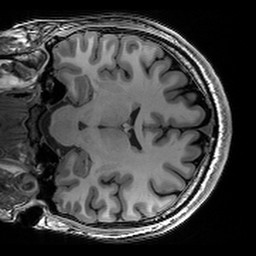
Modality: T1w
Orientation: coronal
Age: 24
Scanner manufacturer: siemens
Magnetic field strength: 3 T
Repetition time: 2.4 s
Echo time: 0.00224 s